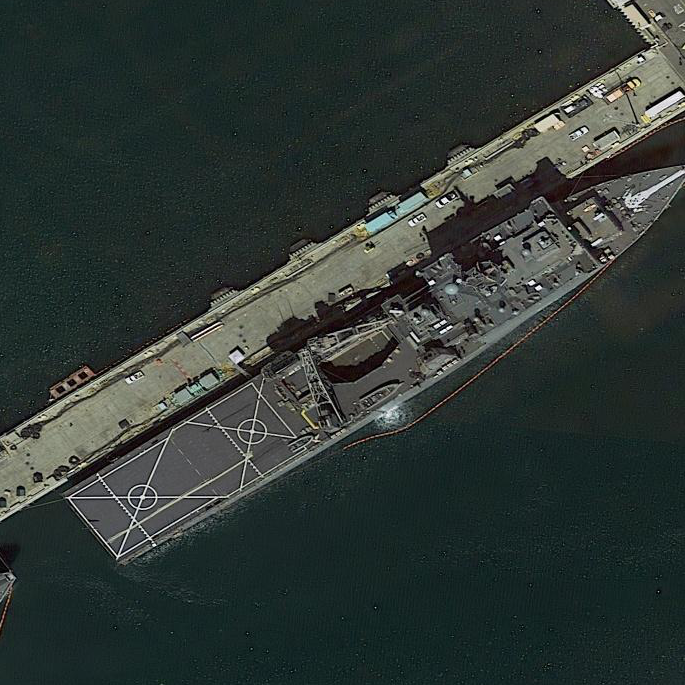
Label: combat